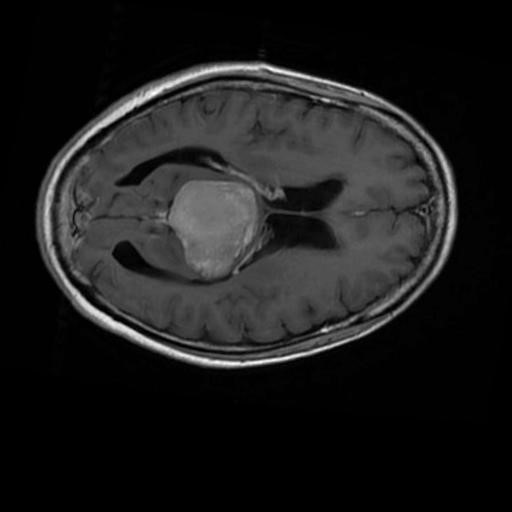
Label: brain_menin